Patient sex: M
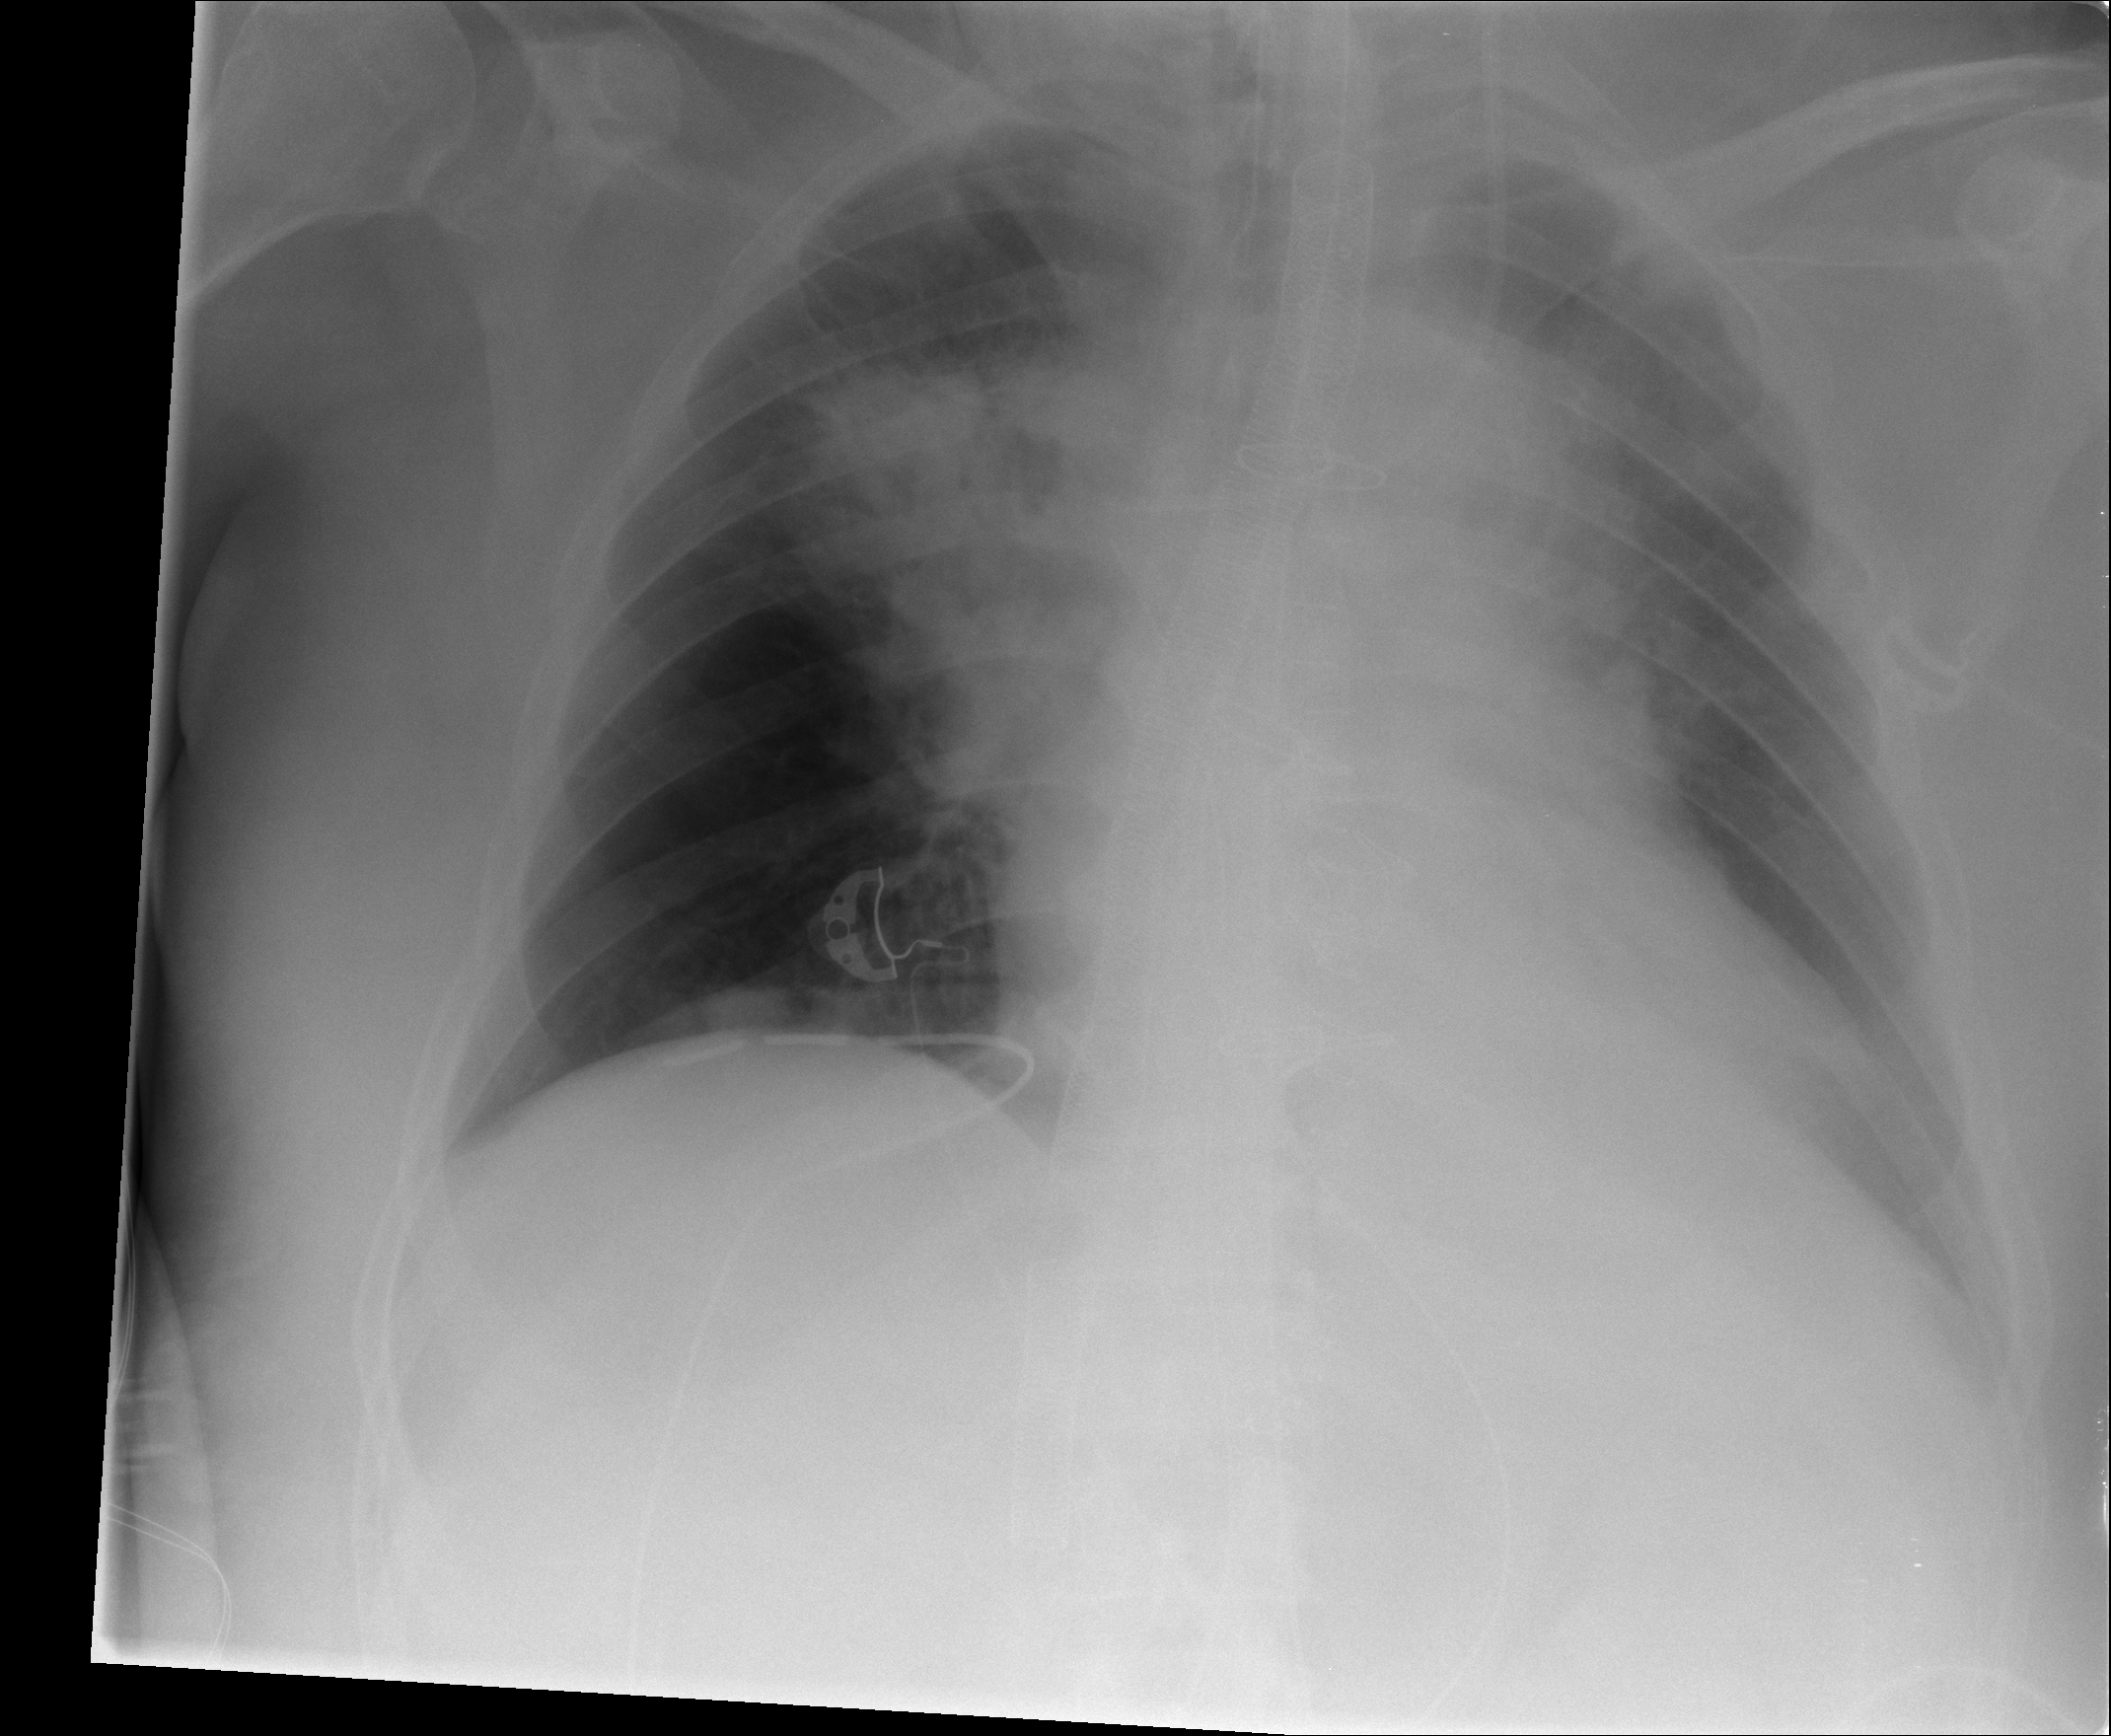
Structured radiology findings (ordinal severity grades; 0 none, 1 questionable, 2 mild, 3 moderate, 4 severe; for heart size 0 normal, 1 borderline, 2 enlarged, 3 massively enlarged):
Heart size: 2
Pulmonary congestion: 2
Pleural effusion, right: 0
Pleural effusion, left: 2
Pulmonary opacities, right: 3
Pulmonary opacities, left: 0
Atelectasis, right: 2
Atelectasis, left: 2